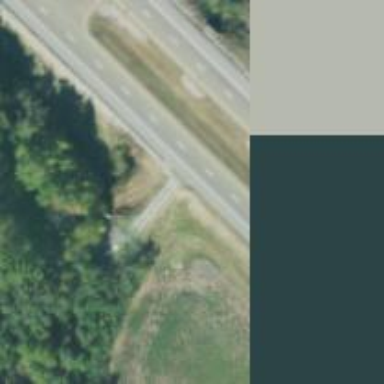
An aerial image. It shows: Dual carriageway trunk highway with asphalt surface. It is expressway.